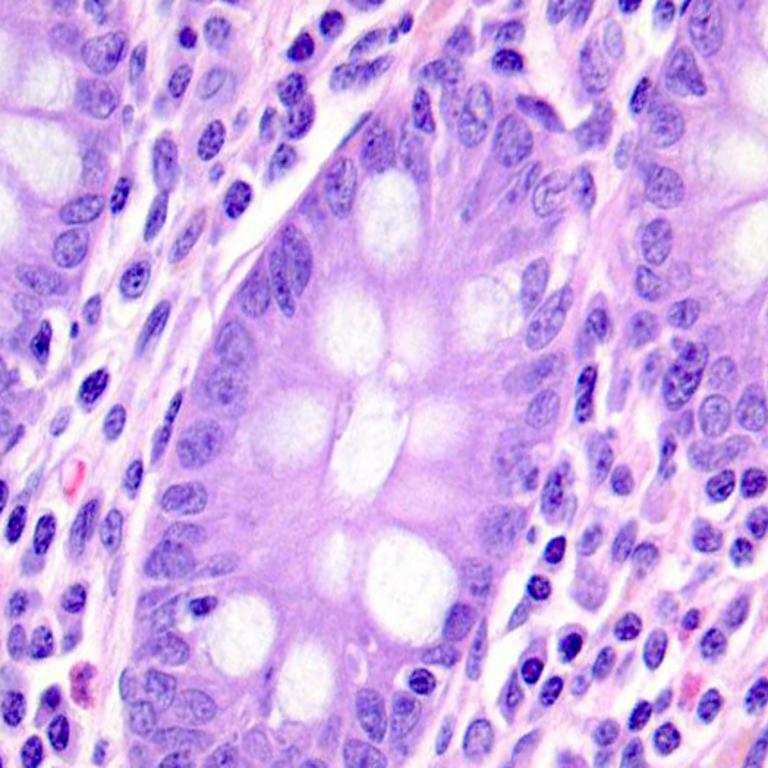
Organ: colon
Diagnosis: benign